Interaction volume radius: 5 \u00c5
Interaction volume height: 25 \u00c5
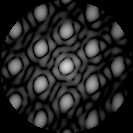
Disorder parameter: 0.1394